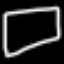
Label: square